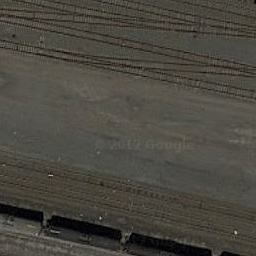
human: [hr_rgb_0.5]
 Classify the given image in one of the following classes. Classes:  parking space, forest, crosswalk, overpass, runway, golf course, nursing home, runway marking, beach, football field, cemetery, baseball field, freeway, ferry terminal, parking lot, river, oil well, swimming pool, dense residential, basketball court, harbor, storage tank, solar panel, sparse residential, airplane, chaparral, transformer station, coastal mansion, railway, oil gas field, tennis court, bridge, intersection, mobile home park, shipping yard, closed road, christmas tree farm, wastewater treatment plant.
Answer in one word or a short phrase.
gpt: railway